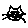
Label: cat